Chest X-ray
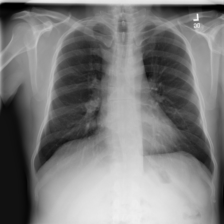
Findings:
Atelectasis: negative
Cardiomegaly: negative
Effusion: negative
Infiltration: negative
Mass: negative
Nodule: negative
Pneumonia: negative
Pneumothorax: negative
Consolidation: negative
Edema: negative
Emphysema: negative
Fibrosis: negative
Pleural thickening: negative
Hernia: negative